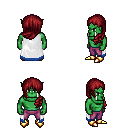
a pixel art fantasy rpg character, male body template, orc, green skin, white trimmed cape, magenta pants, brunette left-swept hairstyle, gold boots, four views (front, back, left, right), 2x2 character sprite sheet, small pixel art, hard edges, no anti-aliasing